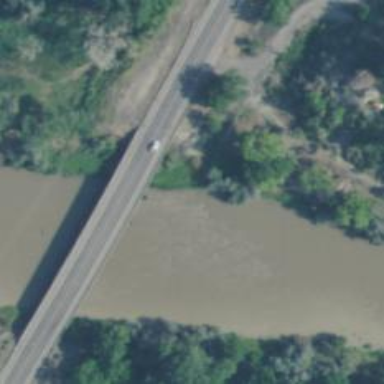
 classified as grade1 tracktype. It runs over viaduct bridge with beam structure."